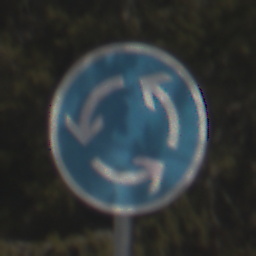
Verkehrszeichen: Kreisverkehr
Umgebung: Outdoor, Nature
Tageszeit: Midday
Wetter: PartlyCloudy
Licht: Natural
Jahreszeit: NotSpecified
Kontrast: HighContrast